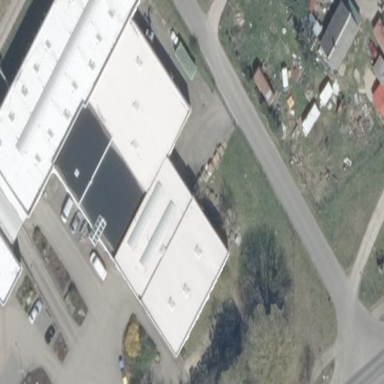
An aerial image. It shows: Industrial building.